高三 · 解析几何
18. 如图, 在 $\triangle A B C$ 中, $A B=A C$, 以 $A B$ 为直径的 $\odot O$ 交 $B C$ 于点 $D$, 过点 $D$ 作 $\odot O$ 的切线交 $A C$于 $\mathrm{E}$.求证: $\mathrm{DE} \perp \mathrm{AC}$.

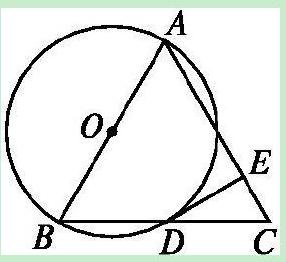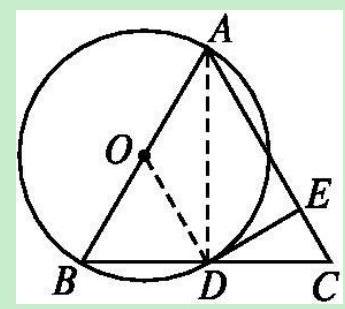
答案: 解答: 连接 $\mathrm{OD}, \mathrm{AD}$,如图.

$\because \mathrm{AB}$ 为 $\odot \mathrm{O}$ 的直径,

$\therefore \mathrm{AD} \perp \mathrm{BC}$.

$\because A B=A C$,即 $\triangle A B C$ 为等腰三角形,

$\therefore \mathrm{AD}$ 为 $\mathrm{BC}$ 边上的中线,即 $\mathrm{BD}=\mathrm{DC}$.

又 $\because \mathrm{OA}=\mathrm{OB}, \therefore \mathrm{OD}$ 为 $\triangle \mathrm{ABC}$ 的中位线.

$\therefore \mathrm{OD} / / \mathrm{AC}$

$\because \mathrm{DE}$ 切 $\odot \mathrm{O}$ 于 $\mathrm{D}, \therefore \mathrm{OD} \perp \mathrm{DE} . \therefore \mathrm{DE} \perp \mathrm{AC}$.
解析: : 分析: 本题主要考查了圆的切线的性质及判定定理, 解决问题的关键是由于 DE 是 $\odot$ $O$ 的切线, 则 $O D \perp D E$, 故要证 $D E \perp A C$, 只需要证明 $O D / / A C$ 即可.